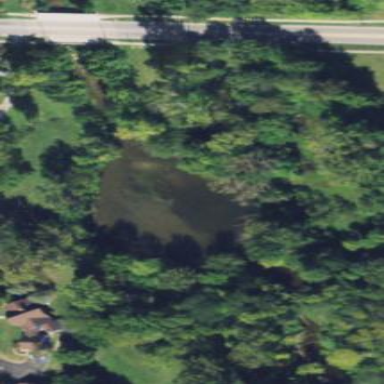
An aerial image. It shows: Peaceful pond surrounded by nature.